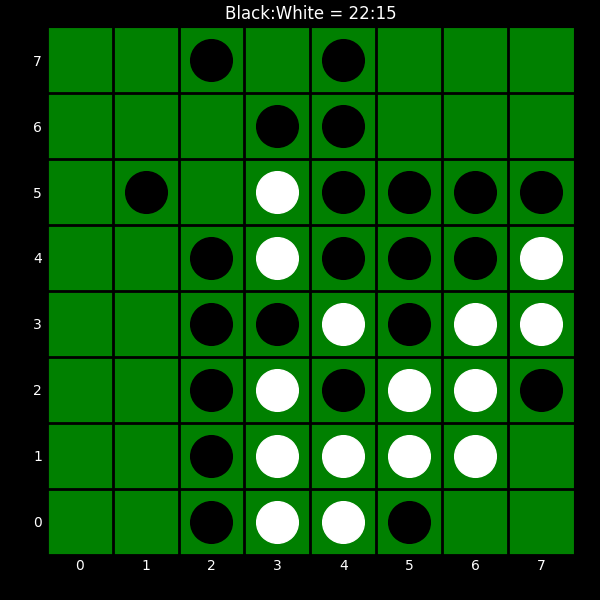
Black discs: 22
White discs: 15